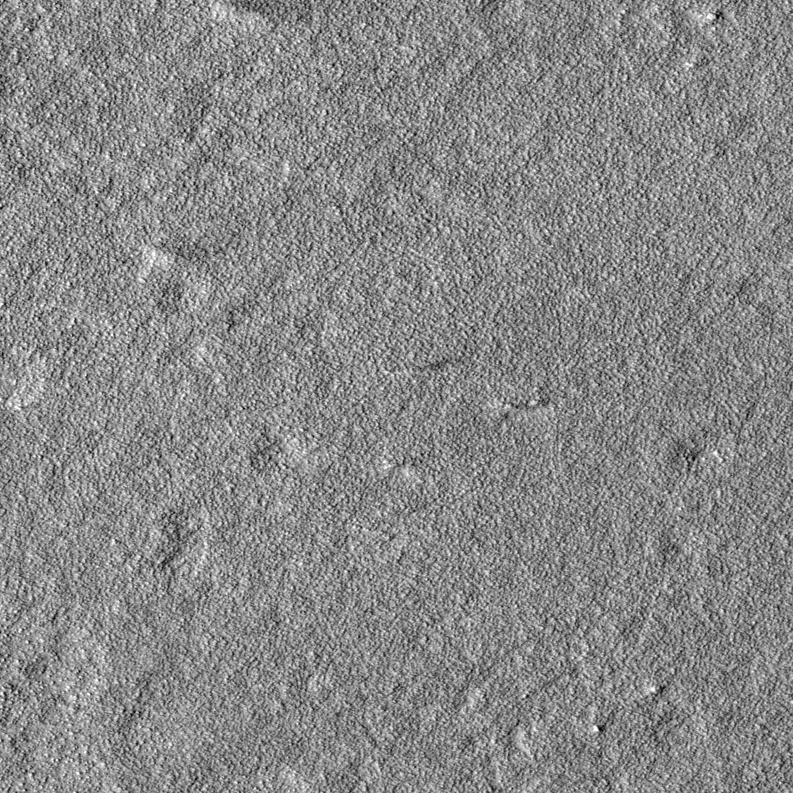
Label: dustdevil, dustdevil